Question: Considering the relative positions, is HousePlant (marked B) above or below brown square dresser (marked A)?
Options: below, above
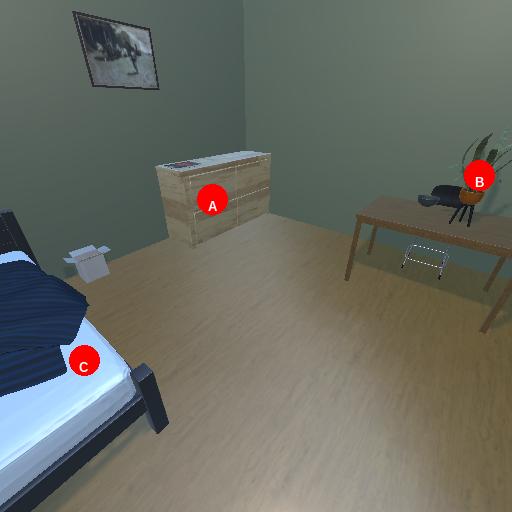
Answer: below